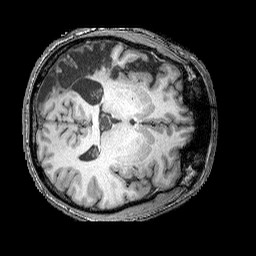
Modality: T1w
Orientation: axial
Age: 49
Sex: male
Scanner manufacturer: siemens
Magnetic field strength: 3 T
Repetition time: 2.25 s
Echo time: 0.00415 s